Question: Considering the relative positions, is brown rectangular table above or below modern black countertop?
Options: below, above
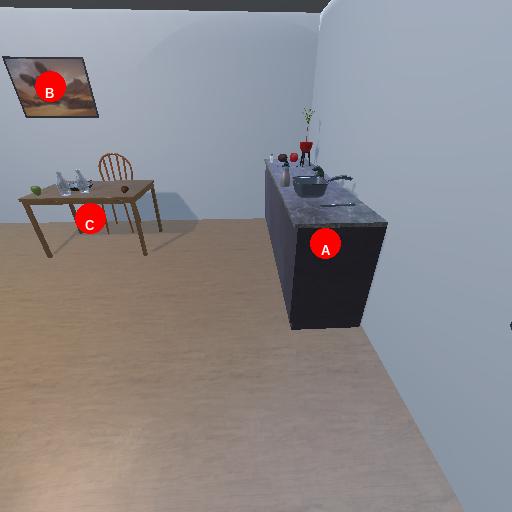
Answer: below